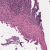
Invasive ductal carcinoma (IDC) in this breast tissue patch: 0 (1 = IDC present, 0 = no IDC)